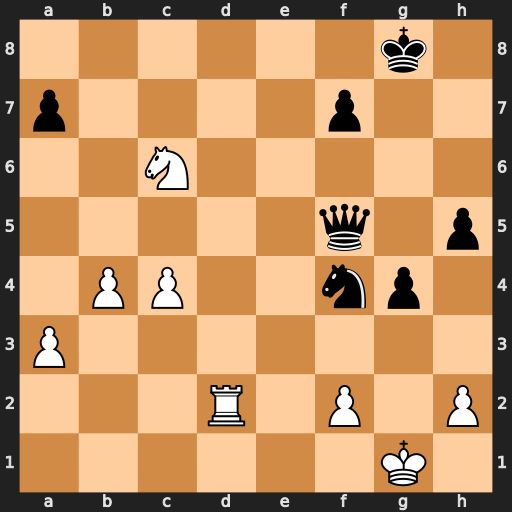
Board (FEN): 6k1/p4p2/2N5/5q1p/1PP2np1/P7/3R1P1P/6K1
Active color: w
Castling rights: -
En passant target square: -
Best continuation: Ne7+ Kg7 Nxf5+